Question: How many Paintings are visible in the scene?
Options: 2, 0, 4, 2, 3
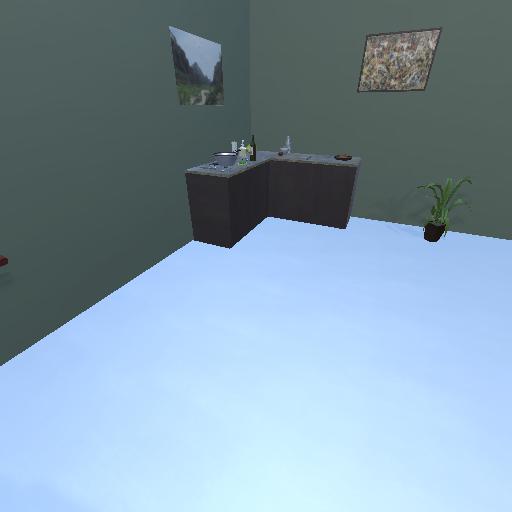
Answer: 2